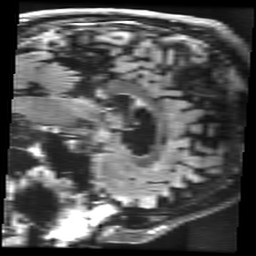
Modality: FLAIR
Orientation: sagittal
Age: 67
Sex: male
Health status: healthy
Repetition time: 12 s
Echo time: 0.09782 s